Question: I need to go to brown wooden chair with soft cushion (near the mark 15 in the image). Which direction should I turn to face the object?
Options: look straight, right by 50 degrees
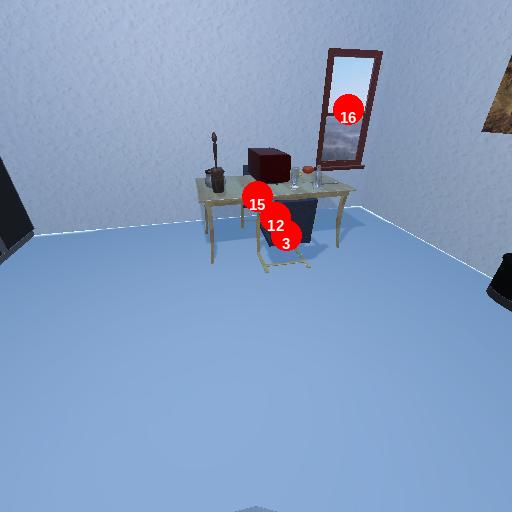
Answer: look straight